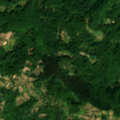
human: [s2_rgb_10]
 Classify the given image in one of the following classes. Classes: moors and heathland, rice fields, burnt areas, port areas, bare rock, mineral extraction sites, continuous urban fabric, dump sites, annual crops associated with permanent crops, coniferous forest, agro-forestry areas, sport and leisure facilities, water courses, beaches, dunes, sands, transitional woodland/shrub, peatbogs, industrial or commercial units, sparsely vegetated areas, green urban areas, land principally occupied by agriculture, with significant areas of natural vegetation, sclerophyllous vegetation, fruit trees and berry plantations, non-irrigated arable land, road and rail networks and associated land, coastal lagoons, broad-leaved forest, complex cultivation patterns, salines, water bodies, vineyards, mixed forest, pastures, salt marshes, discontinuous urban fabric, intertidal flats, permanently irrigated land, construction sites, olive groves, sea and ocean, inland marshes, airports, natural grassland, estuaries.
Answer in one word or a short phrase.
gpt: complex cultivation patterns, land principally occupied by agriculture, with significant areas of natural vegetation, mixed forest, transitional woodland/shrub